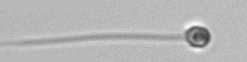
Label: flagellate